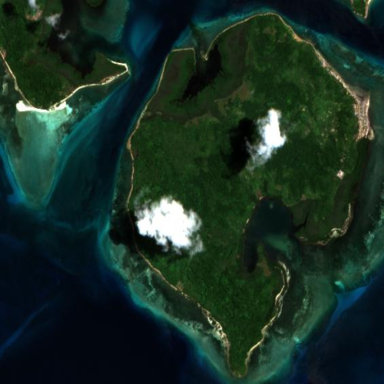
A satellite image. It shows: Island with natural coastline.